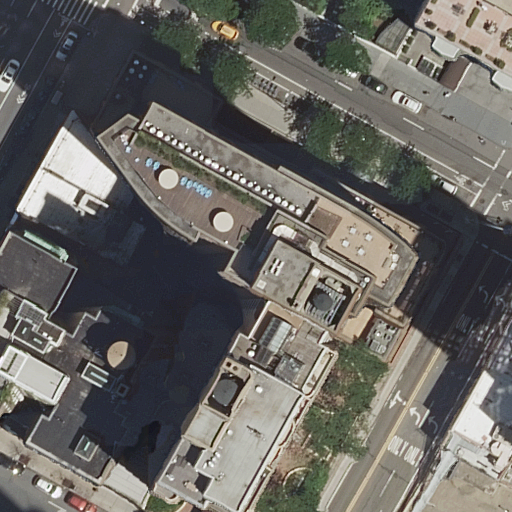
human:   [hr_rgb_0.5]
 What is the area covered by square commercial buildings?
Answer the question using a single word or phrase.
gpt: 0m2

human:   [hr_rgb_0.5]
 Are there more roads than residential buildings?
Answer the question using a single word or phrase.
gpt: no

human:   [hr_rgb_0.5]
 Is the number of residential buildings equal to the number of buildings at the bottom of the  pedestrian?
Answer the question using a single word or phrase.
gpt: no

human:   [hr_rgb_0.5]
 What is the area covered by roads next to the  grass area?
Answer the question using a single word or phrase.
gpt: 0m2

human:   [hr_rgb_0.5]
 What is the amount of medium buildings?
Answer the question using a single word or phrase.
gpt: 7

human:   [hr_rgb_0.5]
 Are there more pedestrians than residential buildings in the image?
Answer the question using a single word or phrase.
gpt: no

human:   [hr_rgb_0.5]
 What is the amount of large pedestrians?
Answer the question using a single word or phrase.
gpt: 0

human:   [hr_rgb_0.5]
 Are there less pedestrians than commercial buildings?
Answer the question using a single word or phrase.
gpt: no

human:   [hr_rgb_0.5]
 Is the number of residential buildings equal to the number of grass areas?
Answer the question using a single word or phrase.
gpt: no

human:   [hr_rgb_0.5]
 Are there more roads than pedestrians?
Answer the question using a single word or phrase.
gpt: yes

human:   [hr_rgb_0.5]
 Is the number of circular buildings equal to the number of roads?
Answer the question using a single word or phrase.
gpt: no

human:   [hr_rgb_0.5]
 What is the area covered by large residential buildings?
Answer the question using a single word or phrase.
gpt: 1715m2

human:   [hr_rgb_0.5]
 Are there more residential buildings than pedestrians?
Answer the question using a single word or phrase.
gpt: yes

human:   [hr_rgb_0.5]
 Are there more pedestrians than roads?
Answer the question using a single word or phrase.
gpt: no

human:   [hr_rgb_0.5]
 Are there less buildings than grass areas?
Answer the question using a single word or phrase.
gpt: no

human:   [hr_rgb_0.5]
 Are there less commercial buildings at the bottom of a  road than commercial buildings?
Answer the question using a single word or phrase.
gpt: no

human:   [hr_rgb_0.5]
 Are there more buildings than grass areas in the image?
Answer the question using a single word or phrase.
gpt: yes

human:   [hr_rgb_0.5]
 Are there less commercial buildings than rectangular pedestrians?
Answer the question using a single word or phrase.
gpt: yes

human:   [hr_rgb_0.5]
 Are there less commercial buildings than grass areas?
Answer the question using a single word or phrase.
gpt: yes

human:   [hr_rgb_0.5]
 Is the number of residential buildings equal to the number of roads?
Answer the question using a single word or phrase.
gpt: no

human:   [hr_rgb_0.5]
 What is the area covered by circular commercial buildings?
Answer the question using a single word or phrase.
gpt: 0m2

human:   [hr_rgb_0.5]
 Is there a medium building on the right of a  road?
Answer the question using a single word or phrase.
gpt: yes

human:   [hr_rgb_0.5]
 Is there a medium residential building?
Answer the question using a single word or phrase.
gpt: yes

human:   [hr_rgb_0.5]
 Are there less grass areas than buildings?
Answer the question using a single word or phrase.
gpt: yes

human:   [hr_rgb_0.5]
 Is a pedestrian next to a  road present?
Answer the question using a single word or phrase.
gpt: yes

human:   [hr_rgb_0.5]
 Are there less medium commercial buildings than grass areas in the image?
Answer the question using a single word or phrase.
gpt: yes

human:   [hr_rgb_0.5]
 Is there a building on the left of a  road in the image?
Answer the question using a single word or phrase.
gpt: yes

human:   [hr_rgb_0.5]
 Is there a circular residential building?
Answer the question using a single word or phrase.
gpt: no

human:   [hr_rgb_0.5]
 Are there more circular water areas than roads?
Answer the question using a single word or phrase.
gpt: no

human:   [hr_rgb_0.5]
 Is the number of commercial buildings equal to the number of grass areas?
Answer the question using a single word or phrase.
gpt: no

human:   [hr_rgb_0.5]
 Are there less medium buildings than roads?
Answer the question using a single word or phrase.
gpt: no

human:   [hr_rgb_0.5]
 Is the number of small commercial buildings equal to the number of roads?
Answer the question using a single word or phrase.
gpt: no

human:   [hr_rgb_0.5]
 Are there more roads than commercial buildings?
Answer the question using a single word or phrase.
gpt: yes

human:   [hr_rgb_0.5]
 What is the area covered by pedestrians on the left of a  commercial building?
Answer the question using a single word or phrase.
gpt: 0m2

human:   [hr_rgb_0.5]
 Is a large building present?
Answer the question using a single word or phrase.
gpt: yes

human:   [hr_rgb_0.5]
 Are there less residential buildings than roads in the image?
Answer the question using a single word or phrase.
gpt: no